Question: Several days ago I started to learn Java EE and web development .
So now I have this JSP page code.
As you can see, the header 'Hello World with JSP' stay before '<% ... %>' block.:
'''
<%@ page contentType="text/html;charset=UTF-8" language="java" %>
<%@ page import="java.util.*" %>
<html>
<body>
<h1 align="center">Hello World with JSP</h1>
<br>
<%
List styles = (List)request.getAttribute("styles");
for(Object style: styles){
response.getWriter().println("<br>try: " + style);
}
%>
</body>
</html>
'''
But in result web page result from '<% ... %>' stay before the 'Hello World with JSP' header. Why?

P.S. Sorry for terminology but I'm really new in web development.
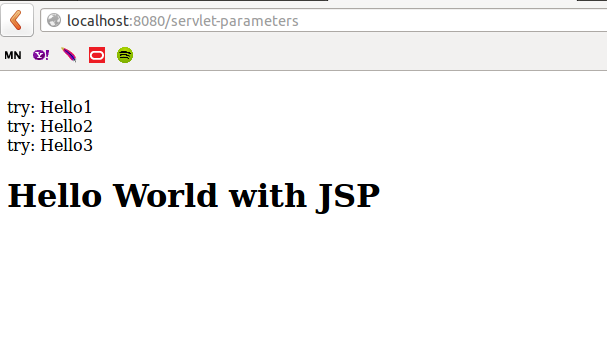
Answer: JSPs use an implicit 'JspWriter' instance called 'out' to write to the output stream. It's not exactly the same as the 'PrintWriter' instance you receive from 'response.getWriter()' as it does some additional buffering before it actually writes to the stream.
When you directly print to 'PrintWriter' you've basically written to the stream before the 'JspWriter' buffer was flushed and hence your 'List' gets printed before the "Hello World" HTML.
What you need instead is to use the implicit 'JspWriter' instance 'out' as
'''
<%
List styles = (List)request.getAttribute("styles");
for(Object style: styles){
out.println("<br>try: " + style);
}
%>
'''
By the way, '<% %>' in JSPs are deprecated now. Please, look into JSP EL and JSTL tags.